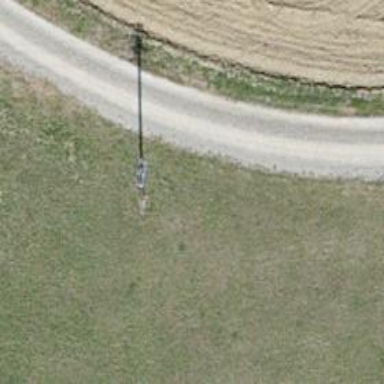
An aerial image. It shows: Gravel track with grade 2 tracktype.